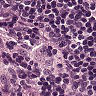
Metastatic tissue present: no